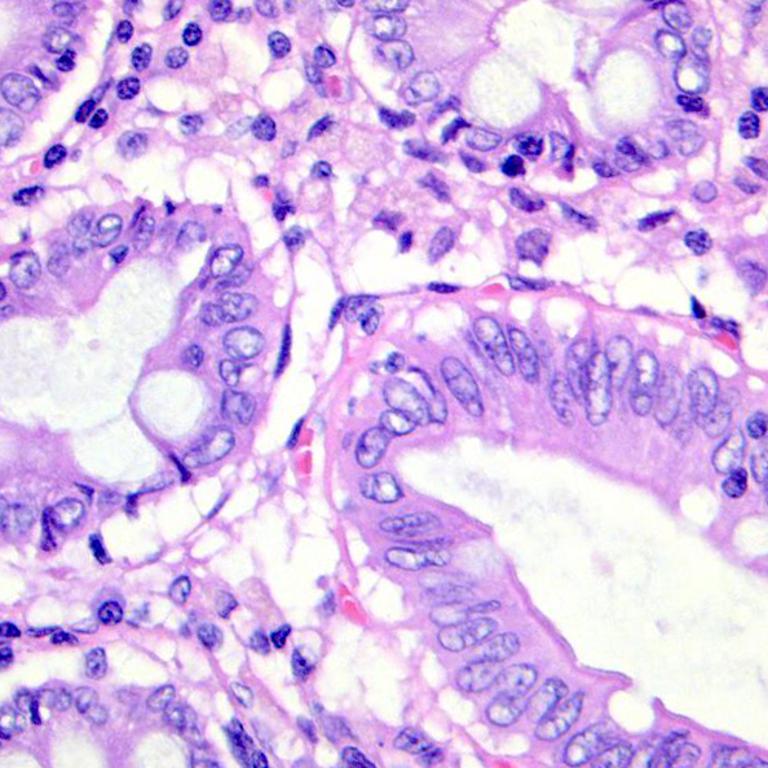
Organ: colon
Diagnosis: benign